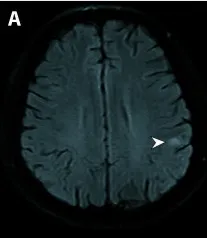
Brain MRI of the second and third attack. (A-C) Brain MRI (fat-saturated T2-weighted fluid attenuated inversion recovery imaging) at the second attack showed ovoid juxtacortical and pontine lesions.
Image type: radiology (mri)